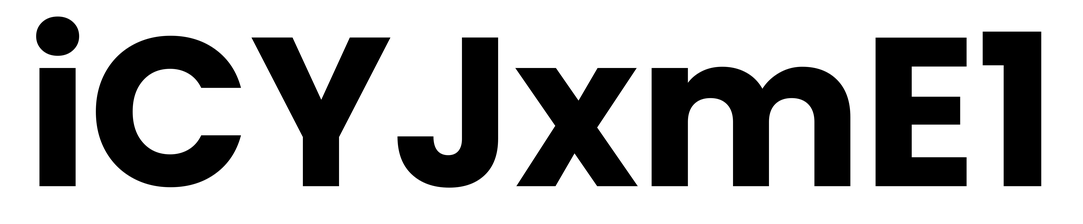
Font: Poppins-Bold